Question: This is description of my problem:

1. I was thinking about start from left and add one letter and if it's word then check rest if could be separated to words (call recursion function). If yes then I have result if not then I would add one more letter to first word and so on. But this would take first smaller words and I guess it's needed to start with algorithm which check first longer words and then smaller.
2. So I was thinking about start with whole word and then recursively check left part without last letter and then right part. If it wouldn't return true then I moved to left with "cursor" and then check left part without 2 last letters and right part (from 2 last letters) and so on. But I think this would required more time then O(n^2).
So can someone help me with basic algoritm which would work and satisfy time complexity? Thanks
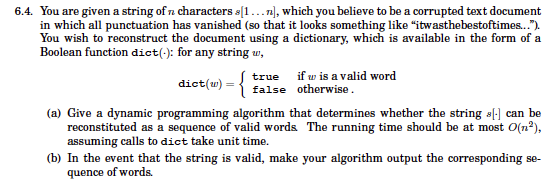
Answer: The dynamic programming approach could be based on the following recursive formula:
'''
f(n) = true
f(i) = OR { d(s[i]s[i+1]...s[j-1]) AND f(j) | for each j such that i < j <= n }
'''
Start from f(0).
If you got to the end of the string - you're good (base clause).
Otherwise, try to split the word wherever you can from the given start (which is 'i'), and recursively invoke on the suffix of the string.
is actually 'O(n^2 * g(n))' where 'g(n)' is the time it takes for 'dict' to check if the word is in it. (Every solution need to depend on it somehow...)
Fill the table from last to first, according to the logic described in the recursive formula.